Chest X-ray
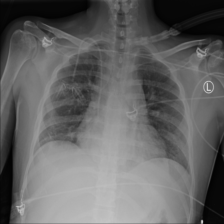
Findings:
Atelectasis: negative
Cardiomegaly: negative
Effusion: negative
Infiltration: negative
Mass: negative
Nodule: negative
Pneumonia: negative
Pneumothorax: negative
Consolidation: negative
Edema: negative
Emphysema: negative
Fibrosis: negative
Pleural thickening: negative
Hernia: negative